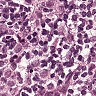
Metastatic tissue present: yes